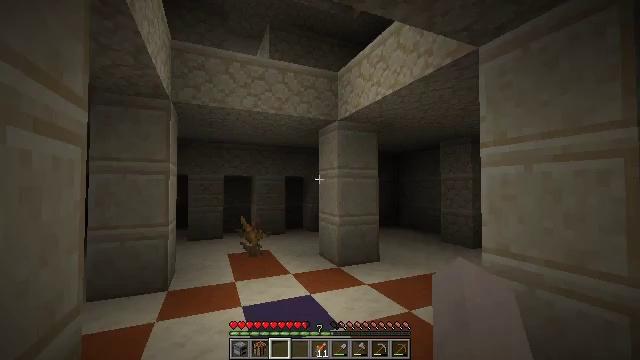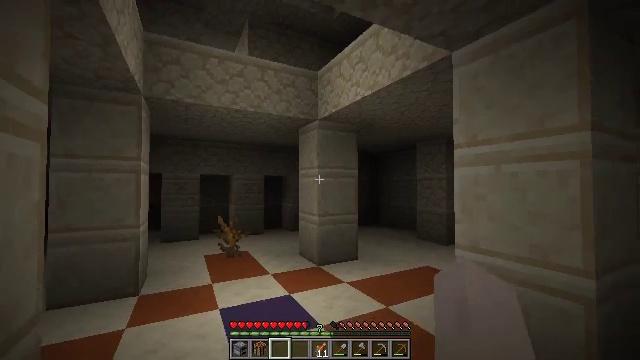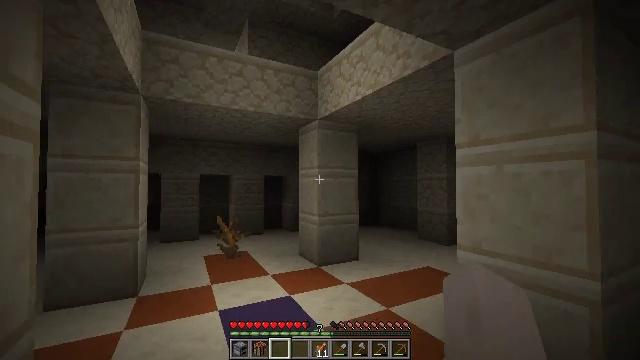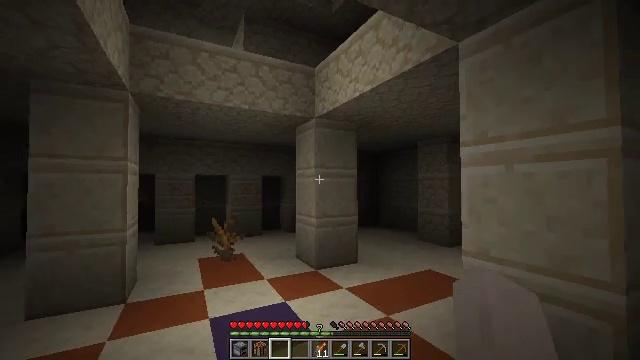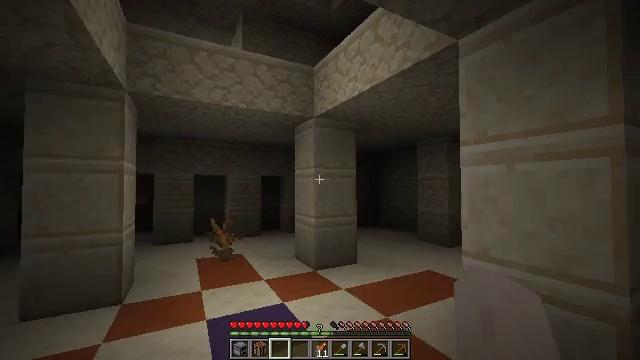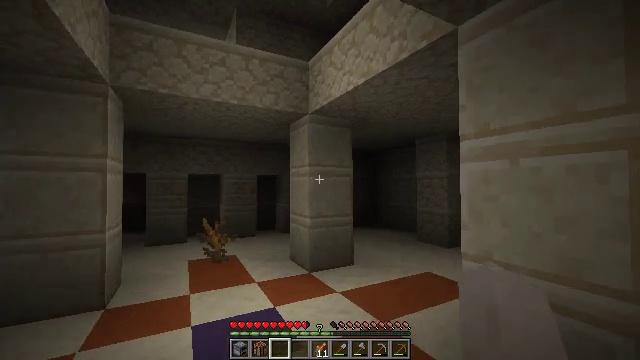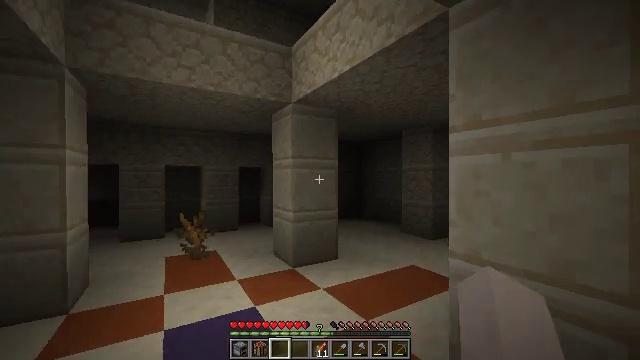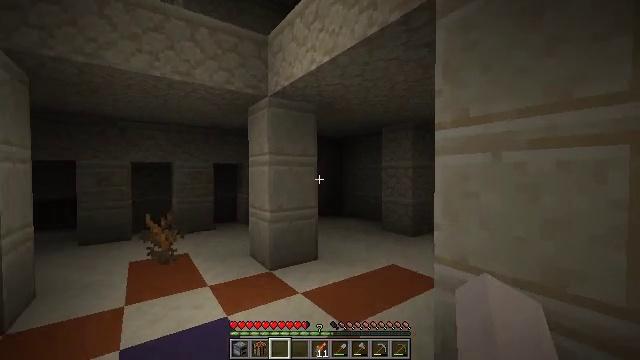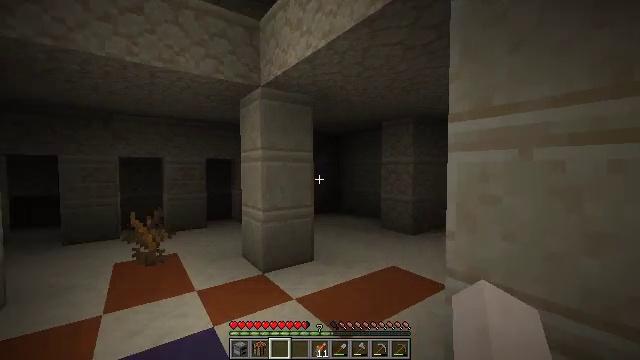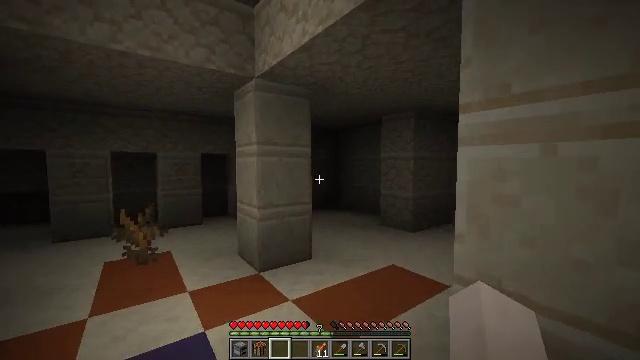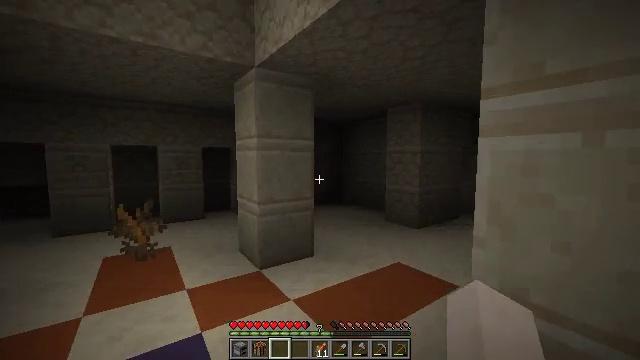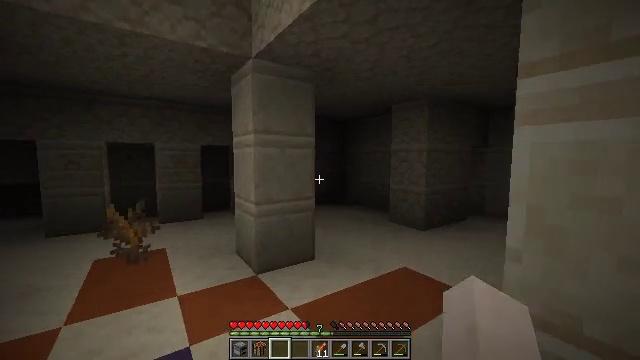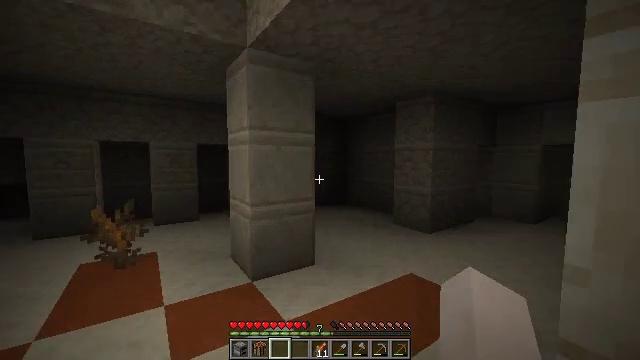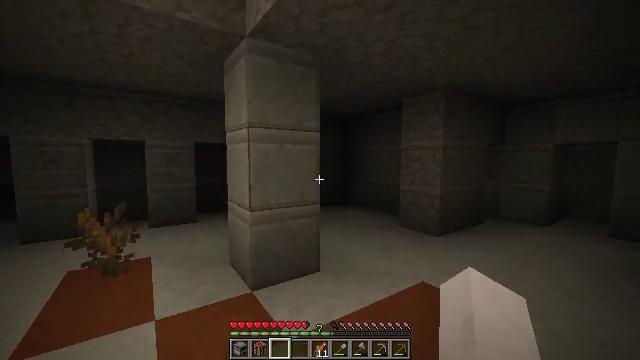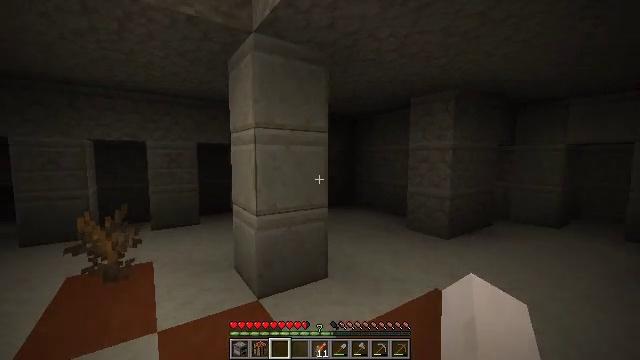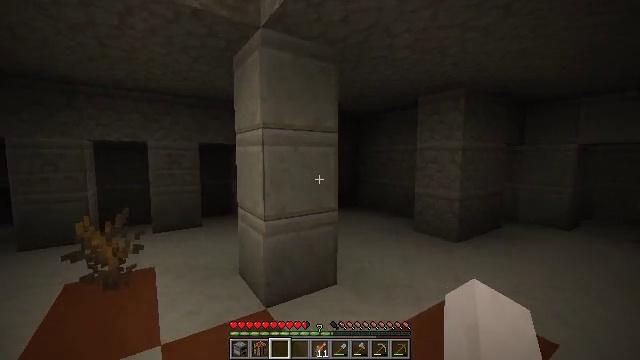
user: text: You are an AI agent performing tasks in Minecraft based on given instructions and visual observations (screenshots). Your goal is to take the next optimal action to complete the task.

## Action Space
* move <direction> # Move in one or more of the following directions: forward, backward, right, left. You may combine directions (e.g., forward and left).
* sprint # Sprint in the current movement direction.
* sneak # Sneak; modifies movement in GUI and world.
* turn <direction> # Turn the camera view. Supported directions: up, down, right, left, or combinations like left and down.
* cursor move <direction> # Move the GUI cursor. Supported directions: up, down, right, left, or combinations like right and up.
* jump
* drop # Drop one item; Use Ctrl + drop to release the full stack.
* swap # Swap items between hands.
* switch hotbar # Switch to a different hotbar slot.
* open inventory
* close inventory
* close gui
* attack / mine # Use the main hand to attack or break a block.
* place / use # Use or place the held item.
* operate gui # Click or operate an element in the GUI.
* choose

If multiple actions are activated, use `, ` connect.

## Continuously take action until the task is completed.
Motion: motion action
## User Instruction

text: Collect cut sandstone by mining it.
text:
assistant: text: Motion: turn right
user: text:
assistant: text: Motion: move forward
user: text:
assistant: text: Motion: move forward and move right
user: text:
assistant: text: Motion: move forward and move right
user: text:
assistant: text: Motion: move forward
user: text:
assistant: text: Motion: move forward, turn right and down
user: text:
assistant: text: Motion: move forward, turn right
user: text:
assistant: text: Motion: move forward, turn down
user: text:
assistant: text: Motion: move forward, turn down
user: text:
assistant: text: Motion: move forward, turn down
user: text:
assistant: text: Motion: move forward
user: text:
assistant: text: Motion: move forward
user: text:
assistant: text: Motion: move forward and move left
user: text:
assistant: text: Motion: move forward and move left
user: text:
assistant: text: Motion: move forward and move left
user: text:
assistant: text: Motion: no_op
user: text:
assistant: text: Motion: no_op
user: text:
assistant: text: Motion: no_op
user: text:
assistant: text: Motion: open inventory
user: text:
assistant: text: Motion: open inventory
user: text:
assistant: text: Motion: open inventory
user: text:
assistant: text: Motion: no_op
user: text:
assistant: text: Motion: no_op
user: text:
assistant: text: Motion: no_op
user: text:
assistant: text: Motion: close inventory
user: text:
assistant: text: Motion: close inventory
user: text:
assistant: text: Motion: move forward, turn right and up, close inventory
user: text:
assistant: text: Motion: move forward, turn right
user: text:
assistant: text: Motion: move forward, turn right
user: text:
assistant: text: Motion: move forward